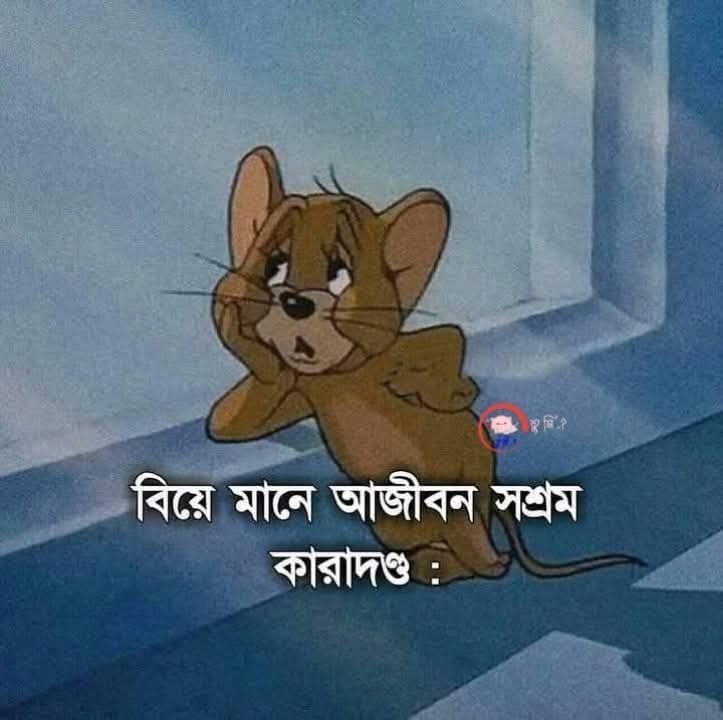
Text: বিয়ে মানে আজীবন সশ্রম কারাদণ্ড :
Label: Non Hate